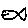
Label: fish